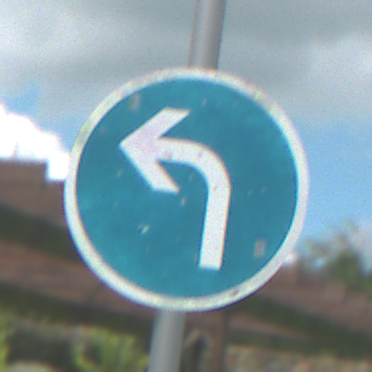
Verkehrszeichen: VorgeschriebeneFahrtrichtungLinks
Umgebung: Outdoor, Nature
Tageszeit: Midday
Wetter: PartlyCloudy
Licht: Natural
Jahreszeit: NotSpecified
Kontrast: HighContrast